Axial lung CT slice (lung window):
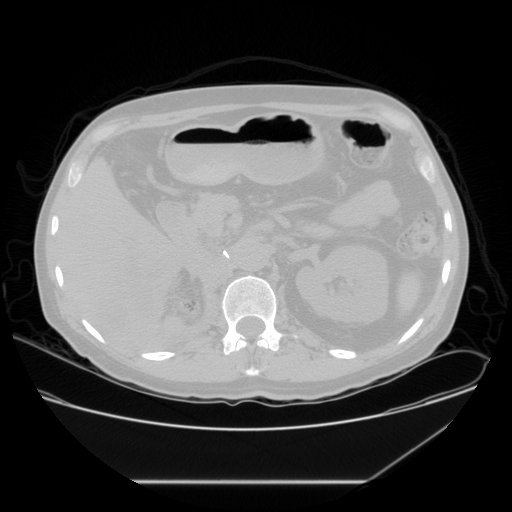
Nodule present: no